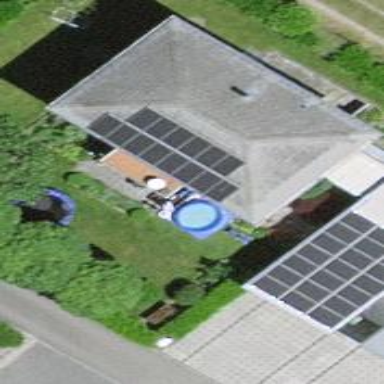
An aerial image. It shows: Solar power generator using photovoltaic panels.